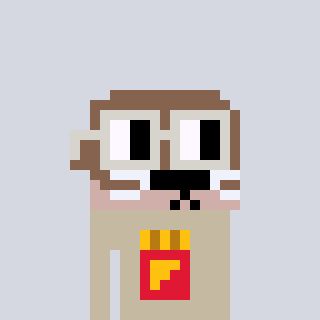
a pixel art character with square light gray glasses, a otter-shaped head and a bege-colored body on a cool background